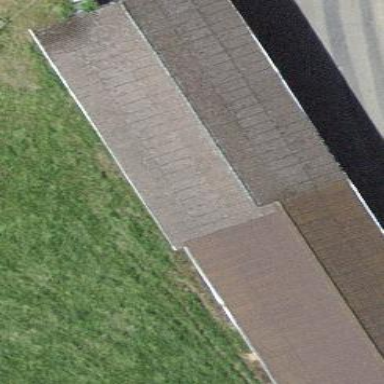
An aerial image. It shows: Shed building.